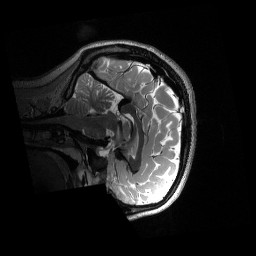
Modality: T2w
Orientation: sagittal
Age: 19
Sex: female
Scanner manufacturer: siemens
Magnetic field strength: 3 T
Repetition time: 3.2 s
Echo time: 0.563 s